Question: What business is this?
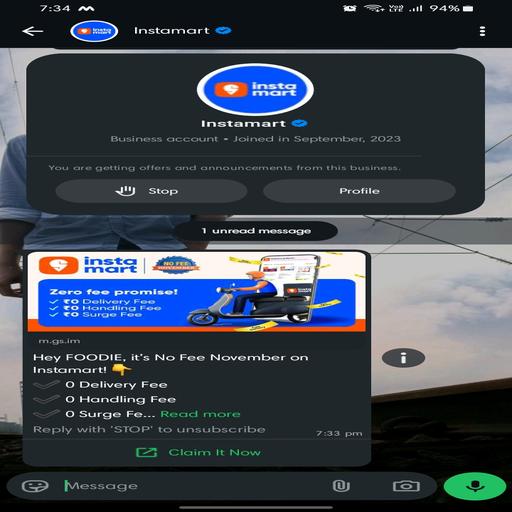
Answer: Instamart